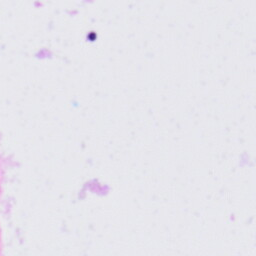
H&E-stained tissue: Tonsil